Interaction volume radius: 5 \u00c5
Interaction volume height: 40 \u00c5
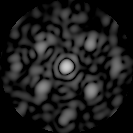
Disorder parameter: 0.4595